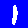
Digit: 1